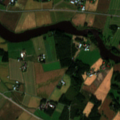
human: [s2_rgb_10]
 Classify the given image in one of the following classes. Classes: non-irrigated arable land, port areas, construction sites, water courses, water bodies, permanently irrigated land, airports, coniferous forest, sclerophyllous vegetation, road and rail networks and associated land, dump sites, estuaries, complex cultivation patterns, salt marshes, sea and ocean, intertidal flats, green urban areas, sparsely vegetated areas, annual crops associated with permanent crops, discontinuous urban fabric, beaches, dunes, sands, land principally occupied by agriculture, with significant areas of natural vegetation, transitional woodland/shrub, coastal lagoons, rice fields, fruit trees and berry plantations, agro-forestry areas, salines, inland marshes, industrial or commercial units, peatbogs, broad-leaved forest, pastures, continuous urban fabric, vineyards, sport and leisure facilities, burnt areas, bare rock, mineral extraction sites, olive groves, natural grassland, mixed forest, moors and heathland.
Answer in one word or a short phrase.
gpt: non-irrigated arable land, land principally occupied by agriculture, with significant areas of natural vegetation, water courses